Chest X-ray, AP view. Patient: 31 years old, sex F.
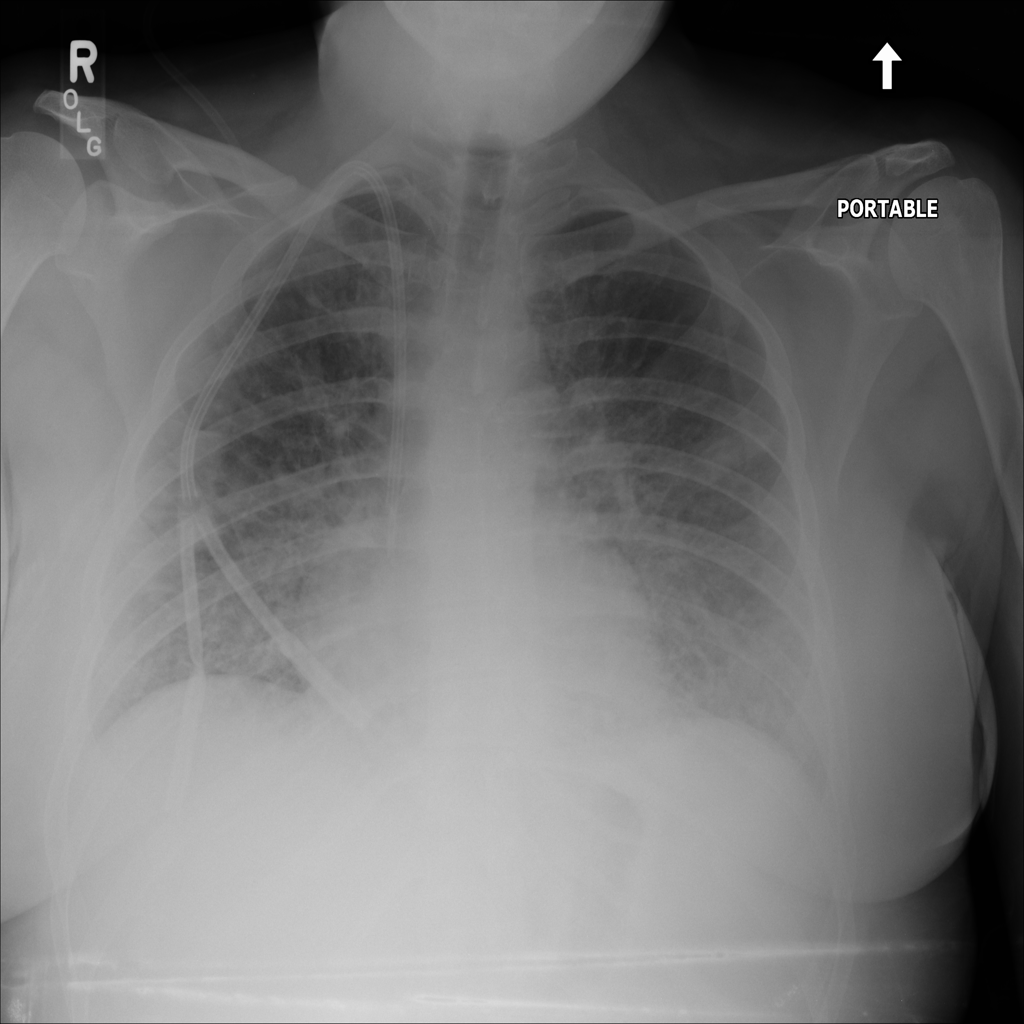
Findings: No Finding